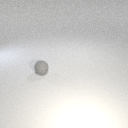
small gray rubber sphere